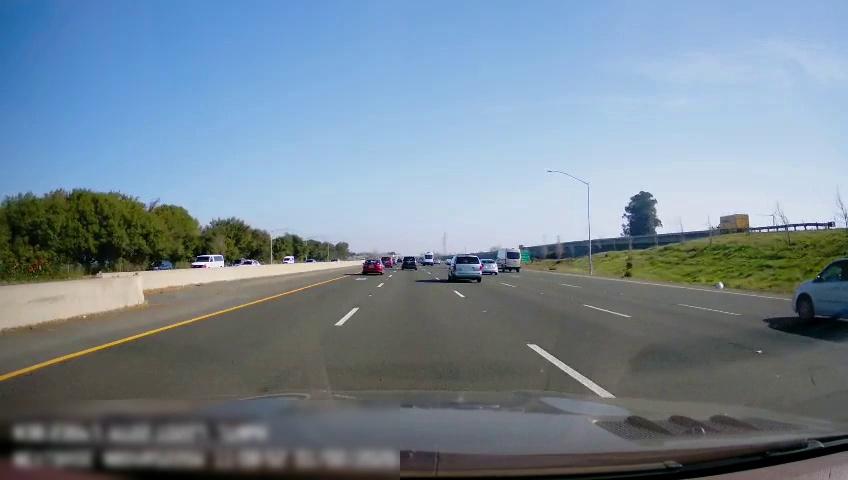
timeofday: Day
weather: Sunny
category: Drivable Space
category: Vehicles | Truck
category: Vehicles | Van
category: Vehicles | Van
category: Vehicles | Van
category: Vehicles | SUV
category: Vehicles | Car
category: Vehicles | Van
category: Vehicles | Van
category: Vehicles | Car
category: Vehicles | SUV
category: Vehicles | Car
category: Vehicles | Car
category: Vehicles | Car
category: Vehicles | Van
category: Vehicles | Car
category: Lanes | Alternate Lane
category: Lanes | Current Lane
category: Lanes | Current Lane
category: Lanes | Alternate Lane
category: Lanes | Alternate Lane
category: Lanes | Alternate Lane
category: Traffic | Signs